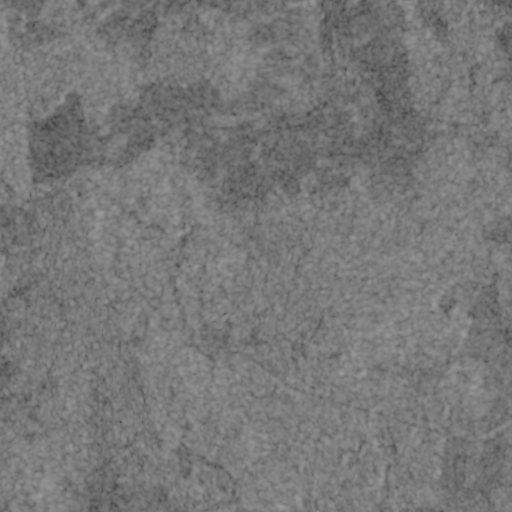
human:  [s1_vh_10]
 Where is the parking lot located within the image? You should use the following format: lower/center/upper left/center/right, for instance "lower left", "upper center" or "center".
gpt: The parking lot is located in the center left of the image.
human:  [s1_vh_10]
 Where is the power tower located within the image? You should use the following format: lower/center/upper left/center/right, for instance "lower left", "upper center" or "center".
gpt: The power tower is located in the lower right of the image.
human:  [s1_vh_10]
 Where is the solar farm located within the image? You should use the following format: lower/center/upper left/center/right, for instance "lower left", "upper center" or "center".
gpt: The solar farm is located in the upper left of the image.
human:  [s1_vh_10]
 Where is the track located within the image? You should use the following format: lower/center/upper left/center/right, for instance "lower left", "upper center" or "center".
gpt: There is no track in the image.

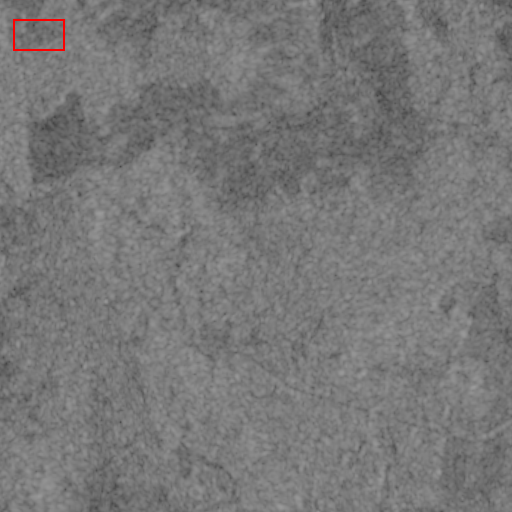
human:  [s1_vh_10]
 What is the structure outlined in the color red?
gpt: The structure outlined in red is a solar farm.
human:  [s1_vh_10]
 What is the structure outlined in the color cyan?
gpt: There is no cyan outline.